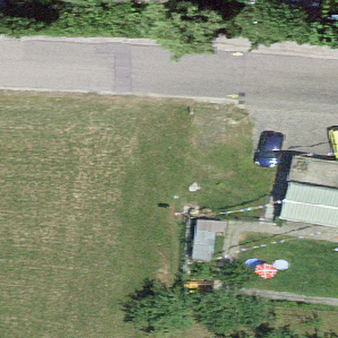
Label: other